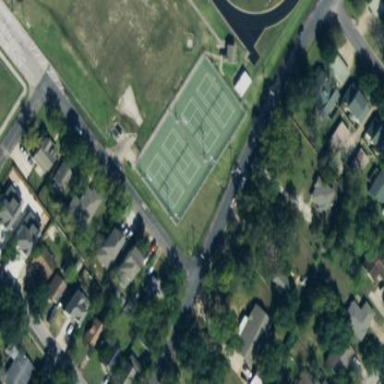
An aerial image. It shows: Asphalt tennis court.